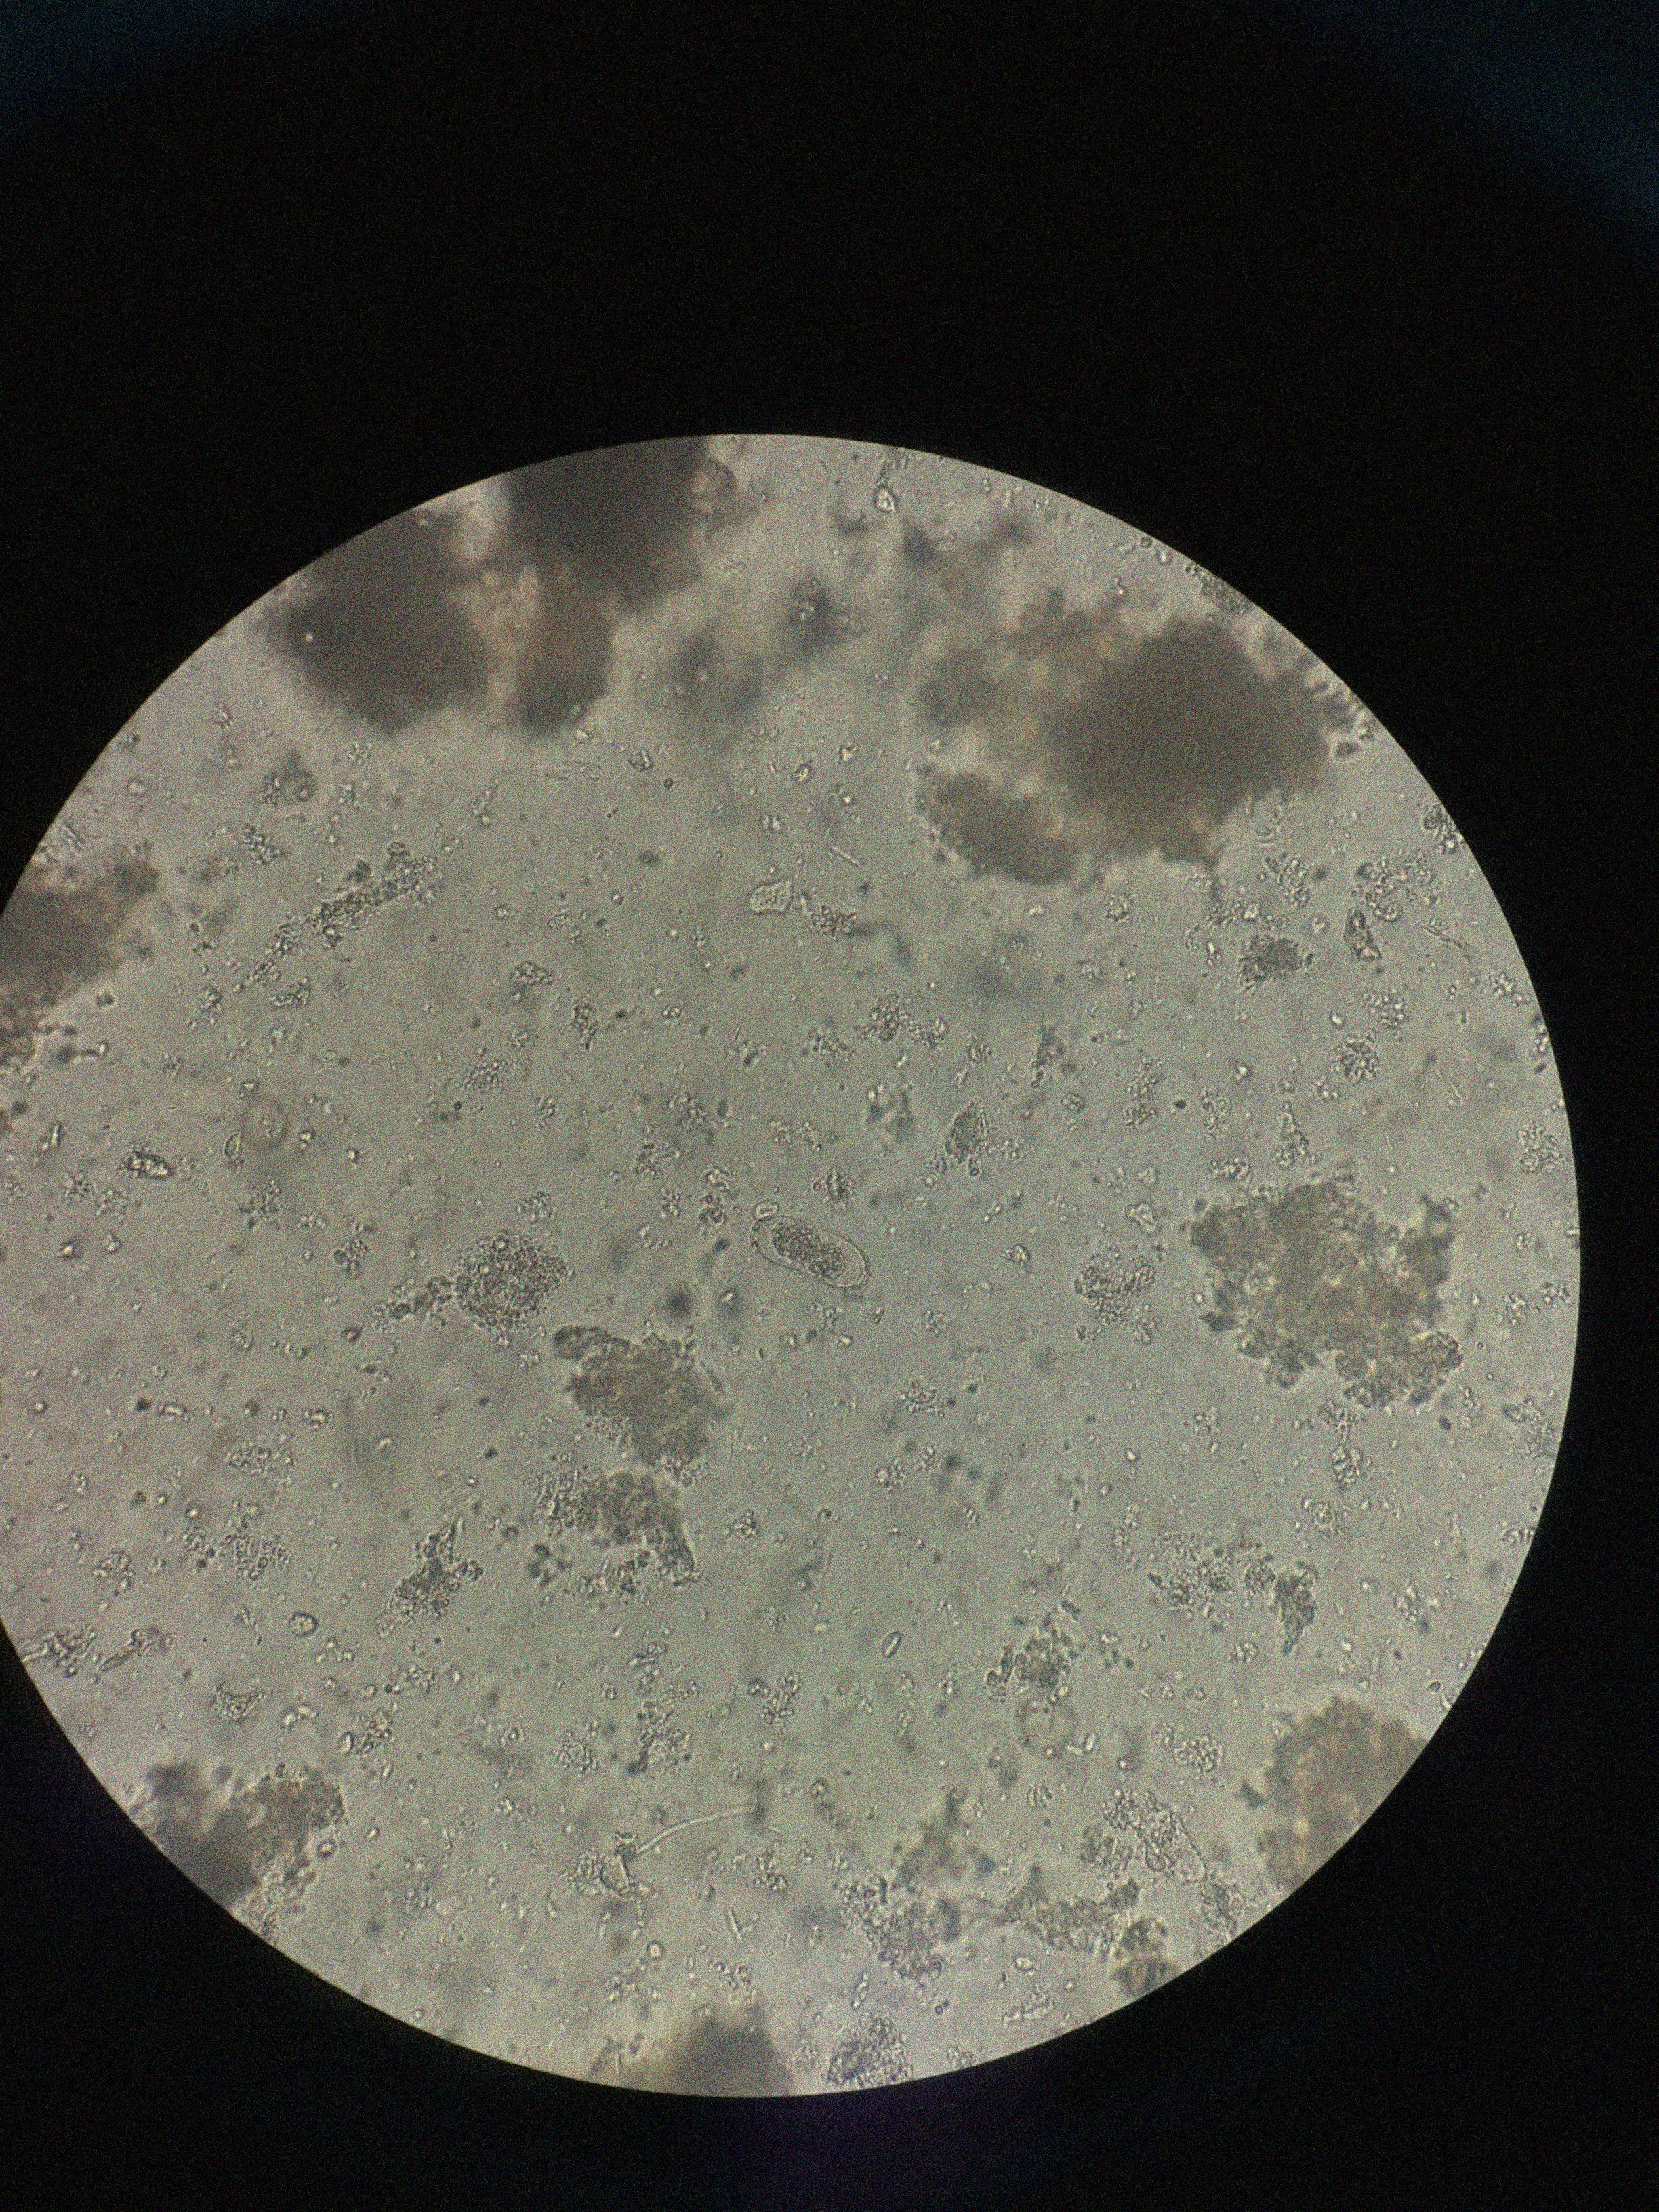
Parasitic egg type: Capillaria philippinensis